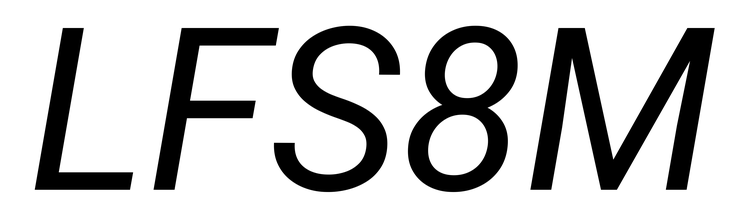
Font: Roboto-Italic_Italic